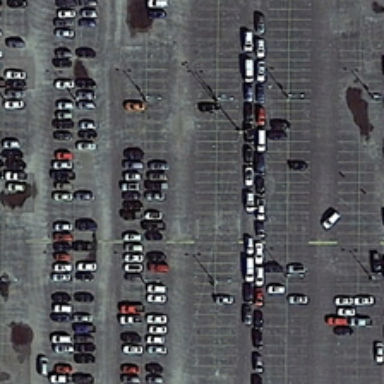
Many cars are parked in a parking lot .